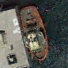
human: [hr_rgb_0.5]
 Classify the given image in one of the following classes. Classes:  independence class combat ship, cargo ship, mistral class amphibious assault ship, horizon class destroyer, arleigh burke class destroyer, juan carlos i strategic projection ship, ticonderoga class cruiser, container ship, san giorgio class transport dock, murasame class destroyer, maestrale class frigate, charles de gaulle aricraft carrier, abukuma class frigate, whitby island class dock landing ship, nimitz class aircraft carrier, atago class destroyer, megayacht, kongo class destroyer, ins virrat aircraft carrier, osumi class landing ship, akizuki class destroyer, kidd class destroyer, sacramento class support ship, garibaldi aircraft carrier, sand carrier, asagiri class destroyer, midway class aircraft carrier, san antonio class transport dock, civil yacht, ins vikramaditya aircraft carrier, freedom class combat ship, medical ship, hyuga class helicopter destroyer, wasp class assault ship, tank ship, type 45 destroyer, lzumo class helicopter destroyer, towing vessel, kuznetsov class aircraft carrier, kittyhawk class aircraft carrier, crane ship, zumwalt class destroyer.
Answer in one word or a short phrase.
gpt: Towing vessel